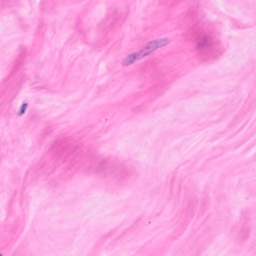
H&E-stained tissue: Breast